一年级 · 计数
每人种一棵树, 还缺几人?

答: 每人种一棵树, 还缺（）人。
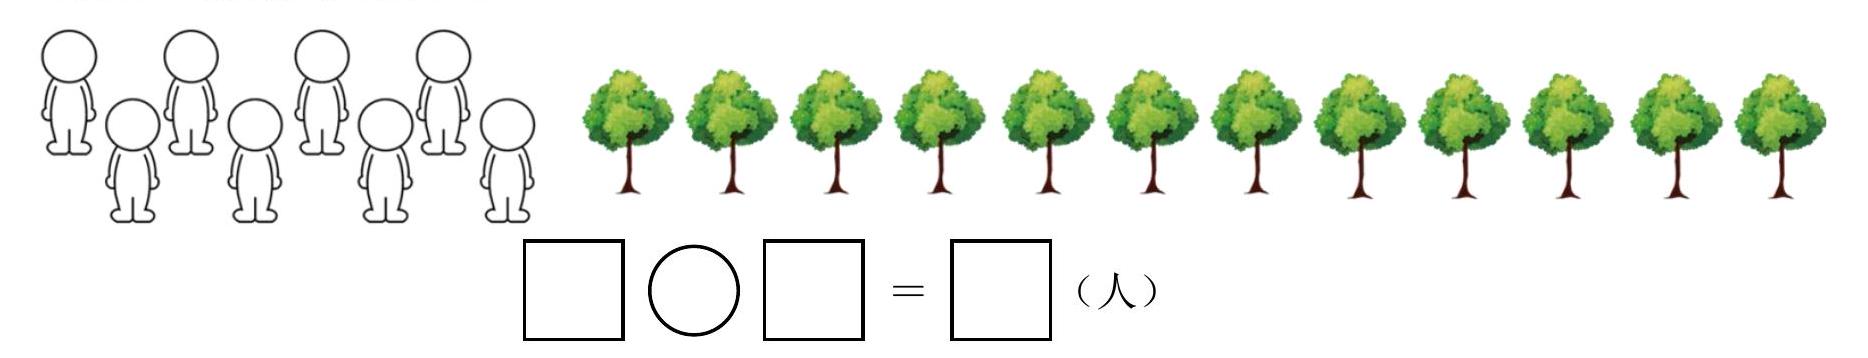
答案: $12-8=4$ (人)

答: 每人种一棵树, 还缺 4 人。